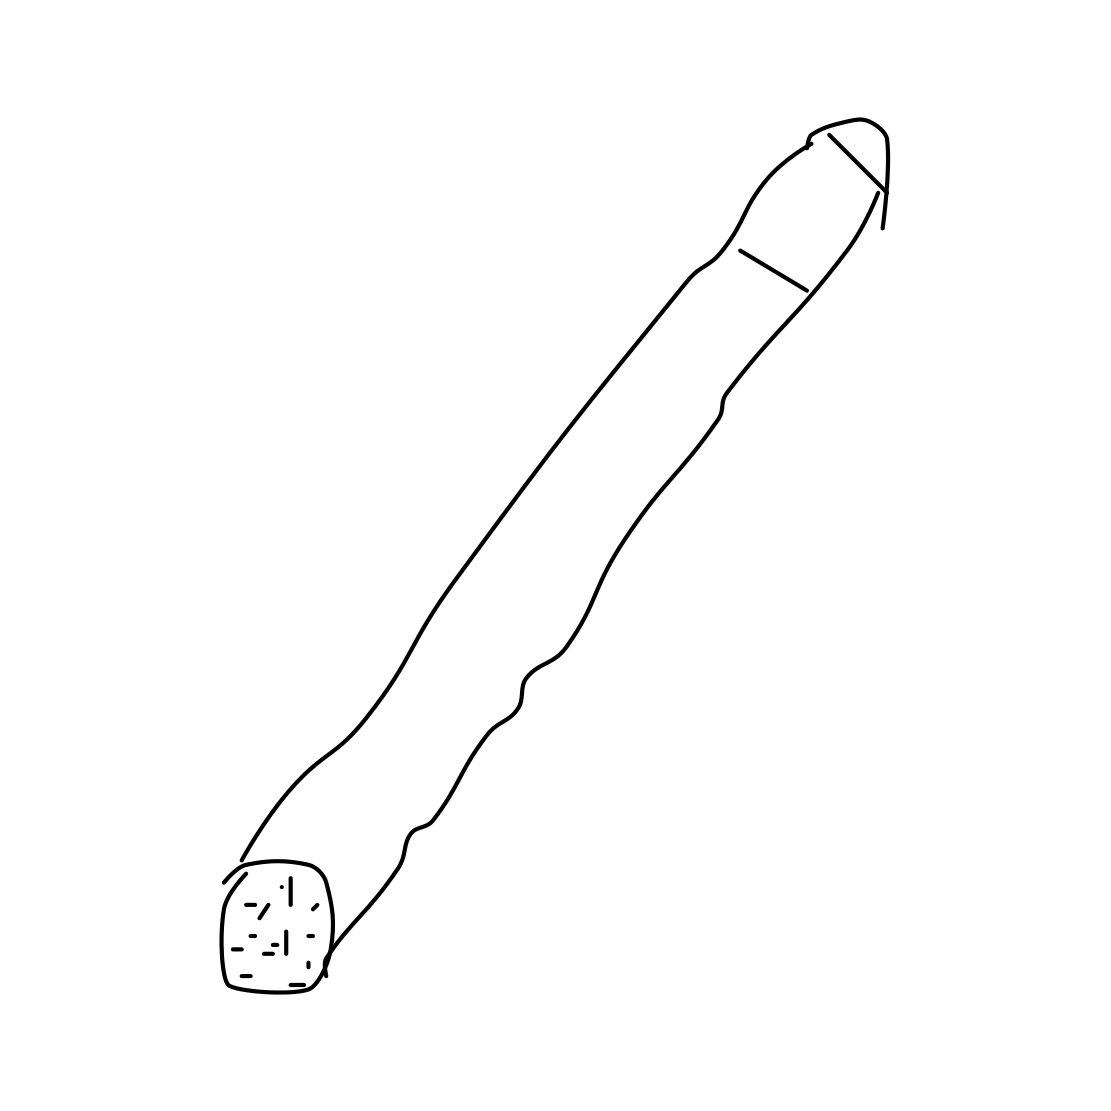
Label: cigarette